Question: I have a 'UITableView' (which happens to have a 'UISearchBar') and can't seem to figure out how to get rid of the white/gray border above it. I need to have seamless black between the 'UISearchBar' and the black above it.
I have tried hiding the 'UISearchBar' to see if that had anything to do with it, but the line still appeared.
Any ideas?

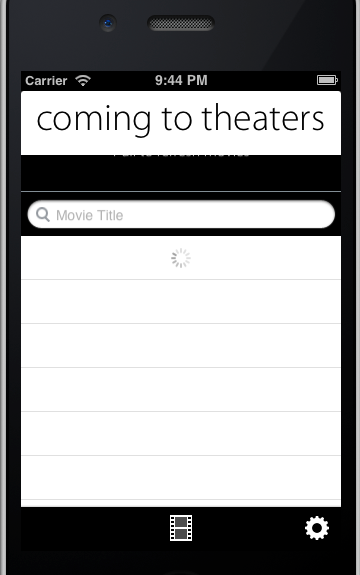
Answer: This had to do with the pullToRefresh view I was using (using SensibleTableView) - it had some code in drawRect to draw the line.